Aerial crown-view tile of a tropical tree (Barro Colorado Island, Panama), acquired 20250317:
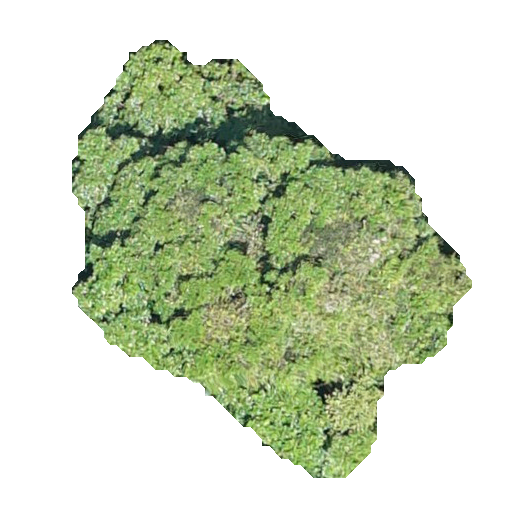
Species: Simarouba amara
GBIF accepted scientific name: Simarouba amara
Crown area: 156.414 m²